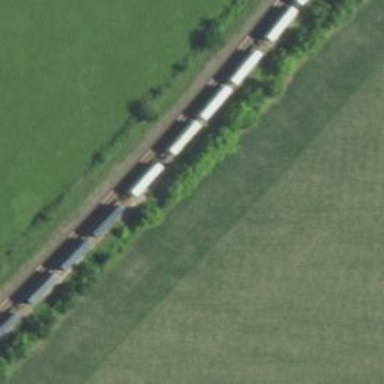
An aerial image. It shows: Two railway tracks with rails.